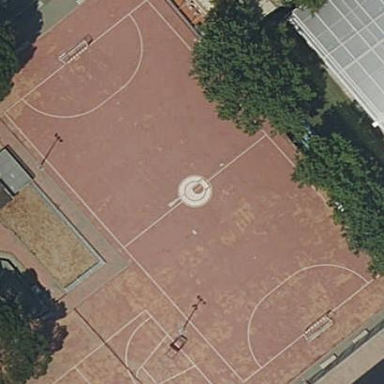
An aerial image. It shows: Soccer pitch designated for leisure and sports activities.